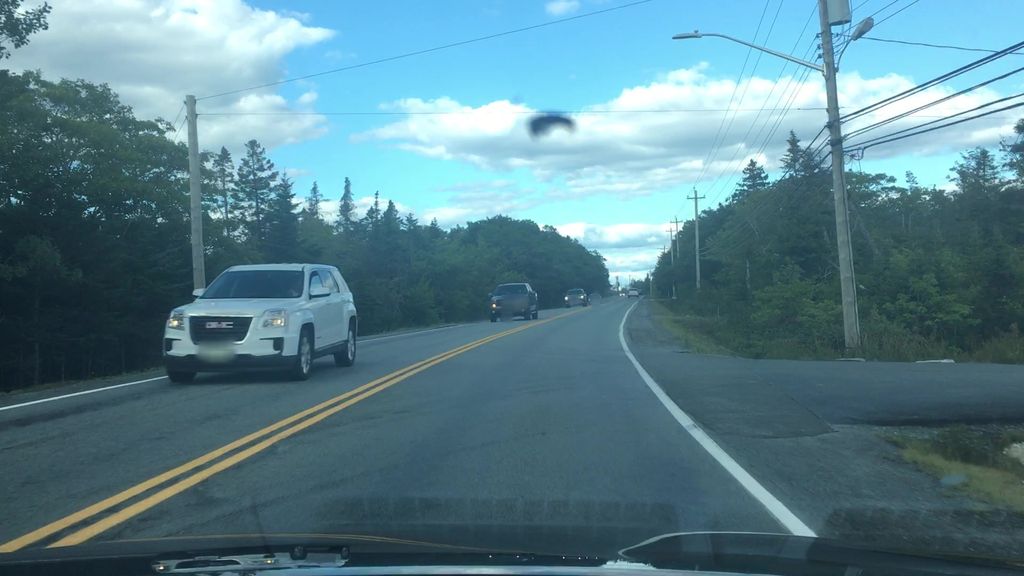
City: halifax